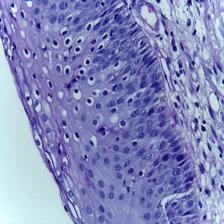
Diagnosis: Normal